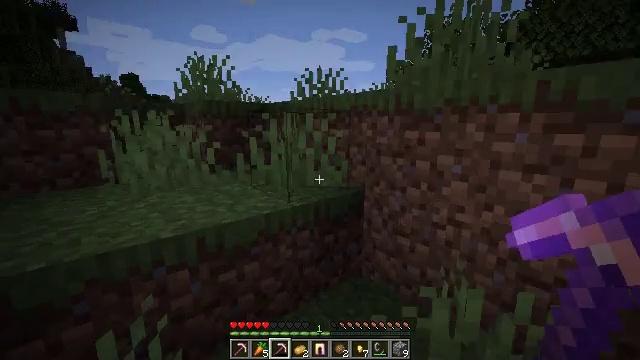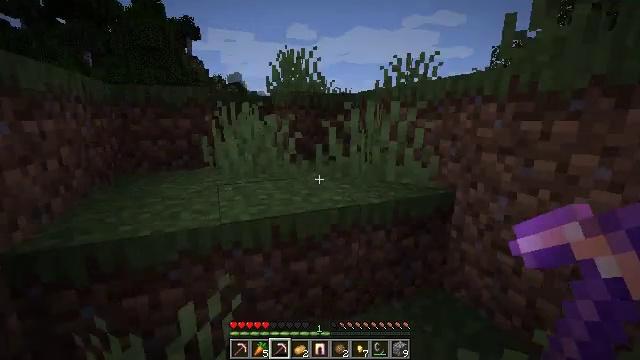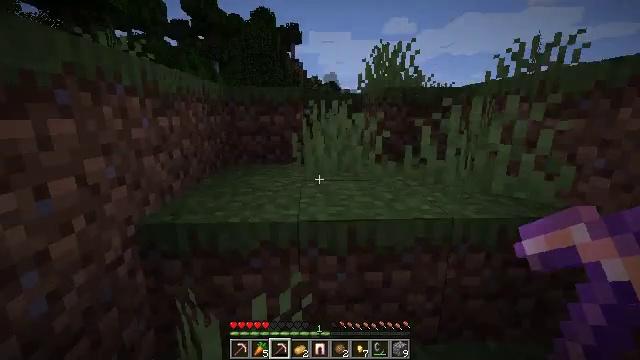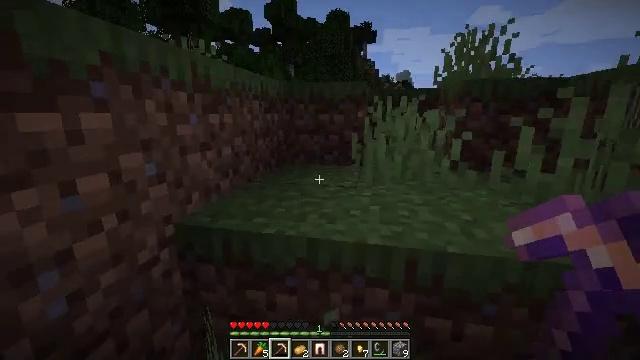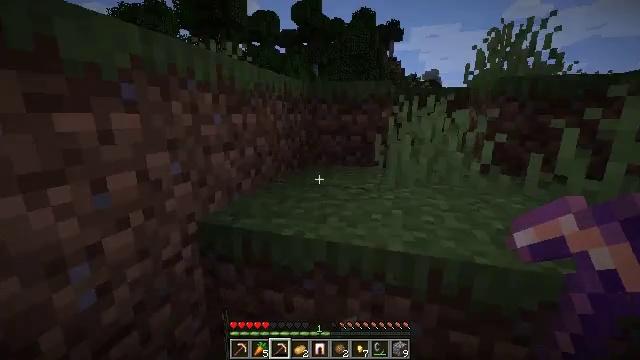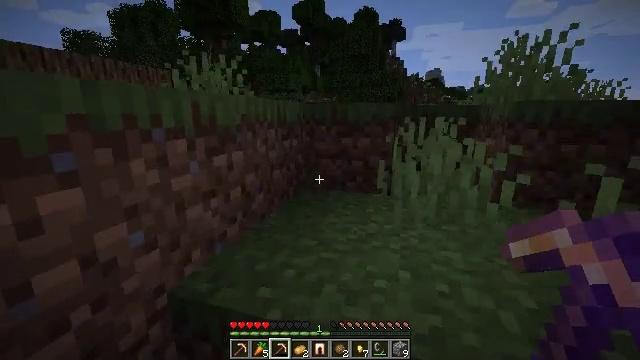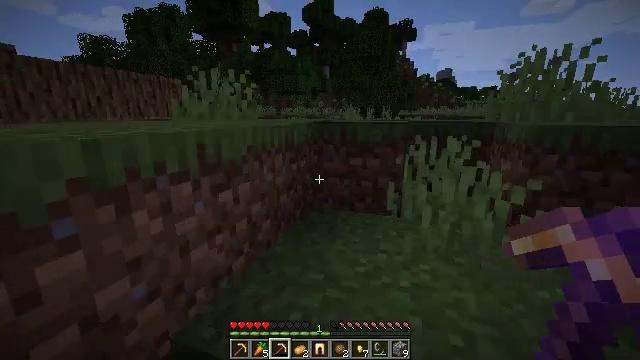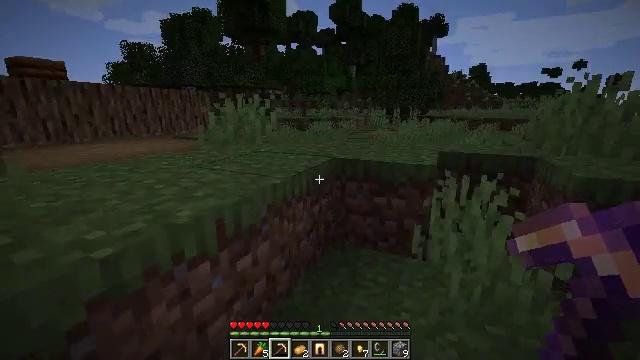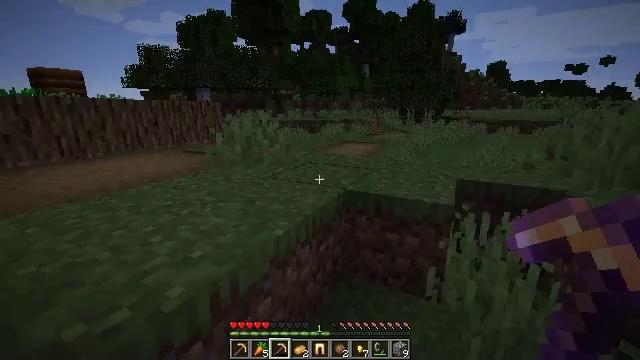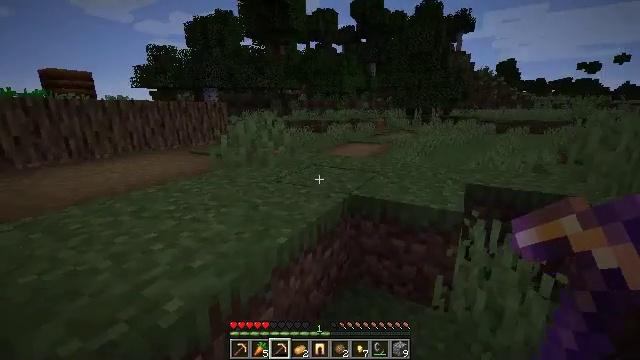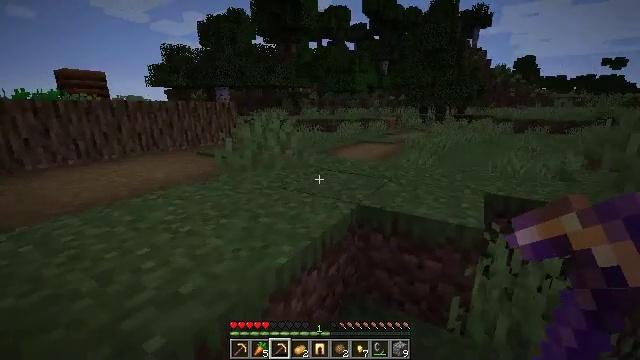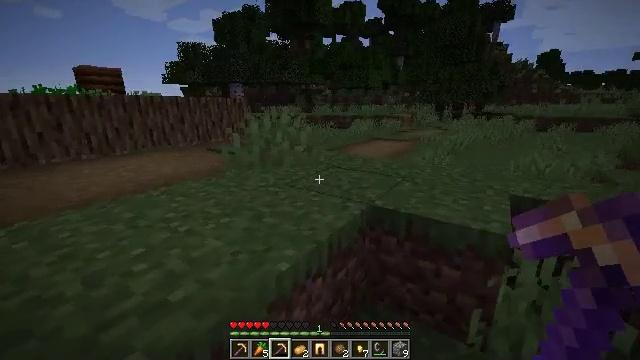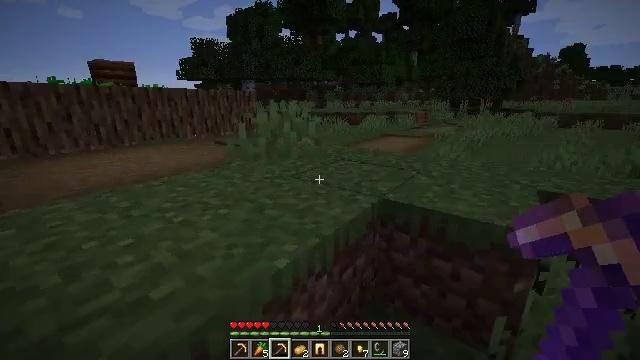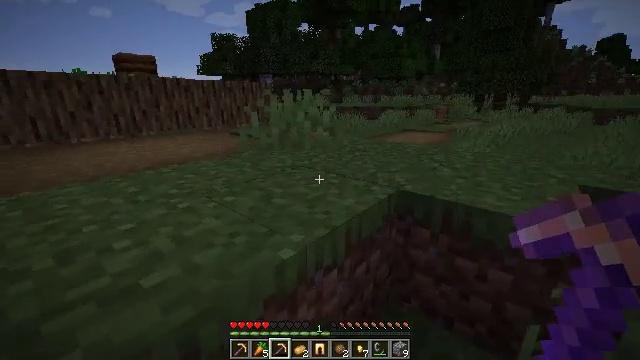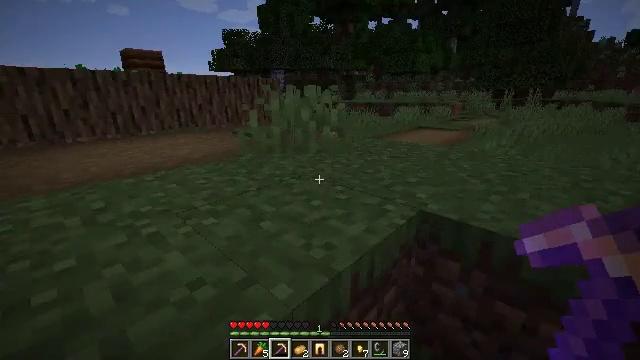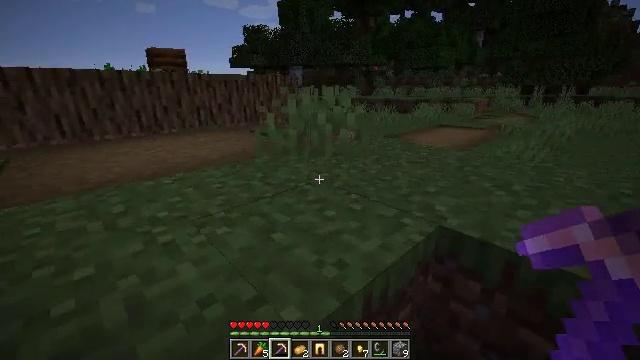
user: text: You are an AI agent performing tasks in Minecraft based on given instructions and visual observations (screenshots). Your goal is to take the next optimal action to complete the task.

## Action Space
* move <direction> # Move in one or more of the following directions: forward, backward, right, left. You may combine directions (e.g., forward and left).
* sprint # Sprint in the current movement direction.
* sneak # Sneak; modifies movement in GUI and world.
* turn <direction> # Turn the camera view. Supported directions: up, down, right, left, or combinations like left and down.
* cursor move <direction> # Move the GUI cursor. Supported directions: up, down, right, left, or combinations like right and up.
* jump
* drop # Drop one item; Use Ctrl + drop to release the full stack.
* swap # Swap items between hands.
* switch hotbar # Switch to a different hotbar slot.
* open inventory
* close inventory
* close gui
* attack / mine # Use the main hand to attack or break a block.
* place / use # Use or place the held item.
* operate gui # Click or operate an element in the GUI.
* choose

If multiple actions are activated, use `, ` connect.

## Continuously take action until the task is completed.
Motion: motion action
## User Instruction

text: Mine the stripped oak wood from a tree.
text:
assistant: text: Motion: move forward, turn left and down, jump
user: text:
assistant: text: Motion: move forward, turn left, jump
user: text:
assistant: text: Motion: move forward, turn left
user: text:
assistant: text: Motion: move forward, turn left
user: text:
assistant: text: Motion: move forward, jump
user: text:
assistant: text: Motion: move forward, turn left, jump
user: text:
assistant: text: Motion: move forward, turn left, jump
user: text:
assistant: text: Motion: move forward, turn left, jump
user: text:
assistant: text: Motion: move forward, turn left, jump
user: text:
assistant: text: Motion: move forward, turn left, jump
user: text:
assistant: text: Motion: move forward, turn left, jump
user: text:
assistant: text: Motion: move forward, turn left, jump
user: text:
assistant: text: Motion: move forward, turn left, jump
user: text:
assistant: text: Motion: move forward, turn left, jump
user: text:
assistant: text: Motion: move forward, turn left, jump
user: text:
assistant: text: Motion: move forward, turn left and down, jump
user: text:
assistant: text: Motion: move forward, turn left and down, jump
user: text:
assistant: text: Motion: move forward, turn left and down, jump
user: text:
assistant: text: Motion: move forward, turn left, jump
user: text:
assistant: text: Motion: move forward, turn left and up, jump
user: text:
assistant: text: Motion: move forward, turn left and up, jump
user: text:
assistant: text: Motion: move forward, turn left and up
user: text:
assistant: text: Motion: move forward
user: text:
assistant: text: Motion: move forward
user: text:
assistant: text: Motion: move forward
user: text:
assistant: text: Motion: move forward
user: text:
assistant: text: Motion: move forward
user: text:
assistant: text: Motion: move forward
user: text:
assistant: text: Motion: move forward
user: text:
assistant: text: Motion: move forward, turn left